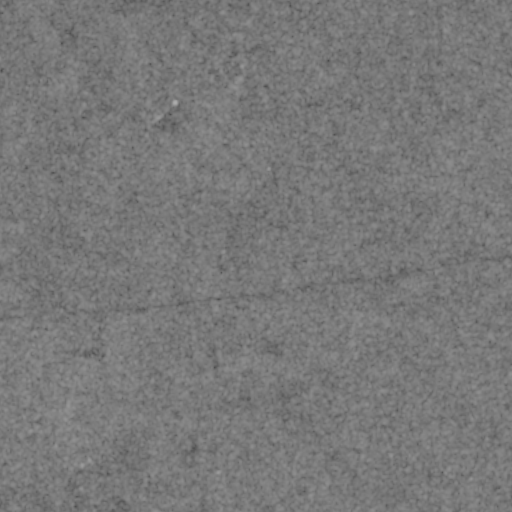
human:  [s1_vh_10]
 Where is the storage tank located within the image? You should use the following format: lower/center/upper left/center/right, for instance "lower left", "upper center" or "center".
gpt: The storage tank is located in the lower center of the image.
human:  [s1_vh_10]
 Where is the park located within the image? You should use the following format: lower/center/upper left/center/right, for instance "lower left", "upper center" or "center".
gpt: There is no park in the image.

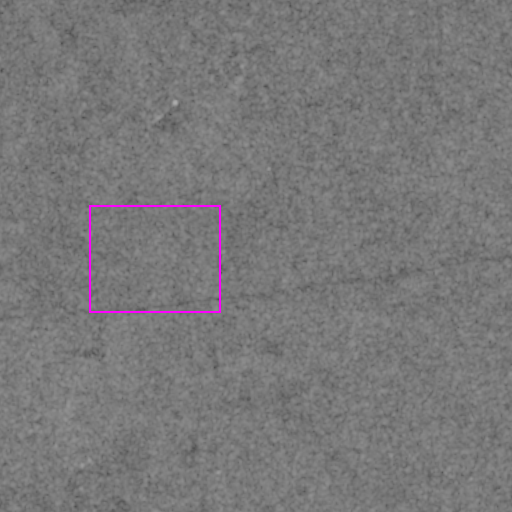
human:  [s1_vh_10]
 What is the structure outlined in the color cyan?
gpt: There is no cyan outline.
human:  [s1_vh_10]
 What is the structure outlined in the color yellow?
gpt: There is no structure outlined in yellow.